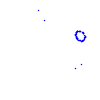
Particle: kaon